Field crop: maize
Growth stage: 2
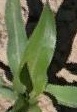
Species: maize